Field crop: maize
Growth stage: 2
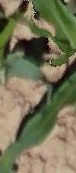
Species: maize